Question: I want to fill the colour on a map. However, the plot doesn't come out as aspected.
How can I visualize the data with longitude and latitude?
'''
install.packages("WDI")
install.packages("tidyverse")
library(WDI)
library(tidyverse)
literacy_globe <- WDI(country = "all", indicator = "SE.ADT.LITR.ZS", start = 2015, end = 2018, extra = TRUE)
literacy_globe <- na.omit(literacy_globe)
ggplot(literacy_globe, aes(x = longitude, y = latitude, group = iso3c)) +
geom_point(aes(fill = income), colour = "white")
'''
I'd like the result similar to:

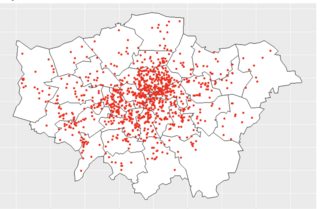
Answer: I found another way to draw the hierarchy scatter on world map, but i were not so sure if it has some drawbakcs.
'''
literacy_globe <- WDI(country = "all", indicator = "SE.ADT.LITR.ZS", start =
2015, end = 2018, extra = TRUE)
literacy_globe <- na.omit(literacy_globe)
lit.long <- literacy_globe$longitude
lit.lat <- literacy_globe$latitude
income <- literacy_globe$income
# prepare a NULL map
mp<-NULL
mapworld<-borders("world",colour = "gray50",fill="white")
#mp = empty map
#plot a map
mp <- ggplot() + mapworld + ylim(-60,90)
#geom_point plot the data on it
mp2 <- mp + geom_point(aes(x = lit.long, y = lit.lat), color = "darkblue",
fill = income) +
scale_size(range = c(1,1))
'''
<URL>